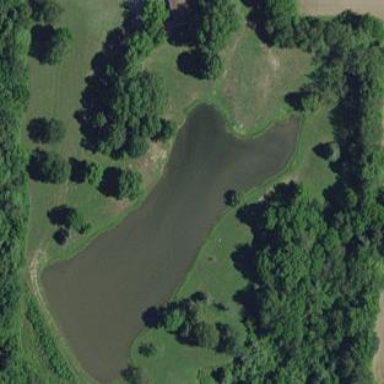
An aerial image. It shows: Pond surrounded by natural water.